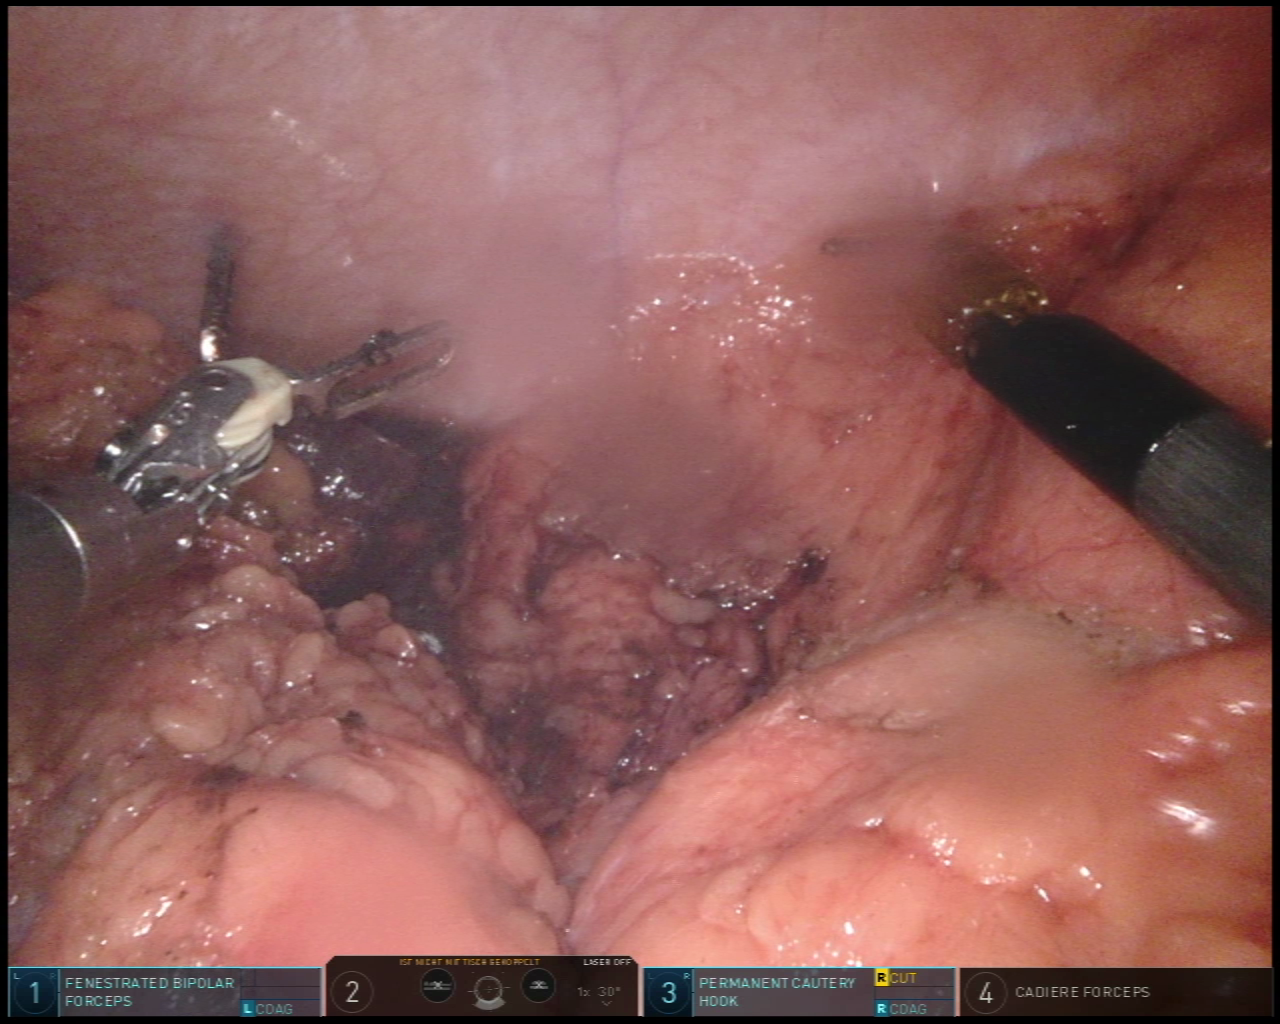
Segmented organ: abdominal_wall
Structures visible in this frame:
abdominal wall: yes
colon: no
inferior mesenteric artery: no
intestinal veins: no
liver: no
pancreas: no
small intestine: no
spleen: no
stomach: no
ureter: no
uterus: no
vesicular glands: no